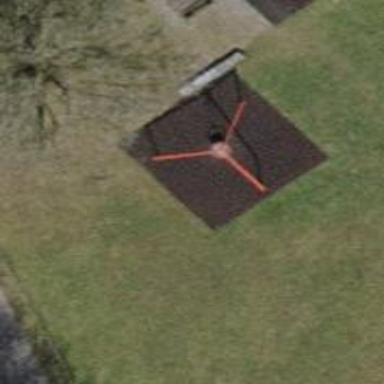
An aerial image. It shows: Playground featuring basket swing.